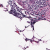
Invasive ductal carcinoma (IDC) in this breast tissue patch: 0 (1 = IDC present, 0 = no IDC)